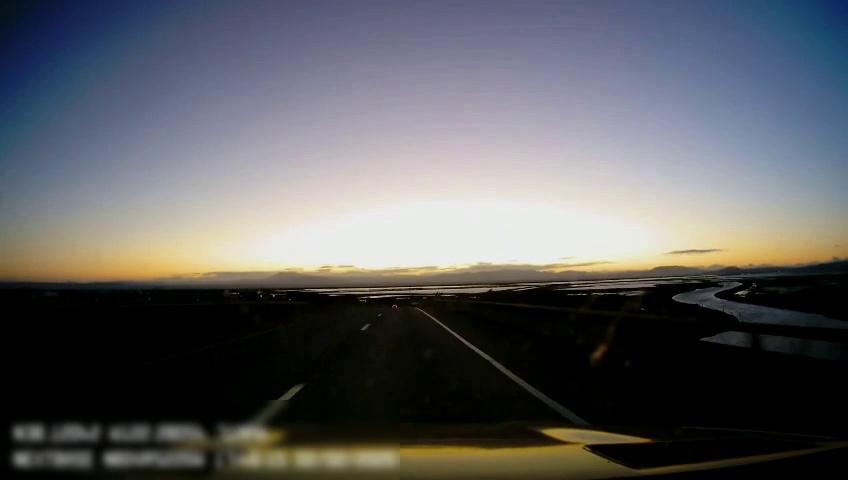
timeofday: Dusk/Dawn/Twilight
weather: Sunny
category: Drivable Space
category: Lanes | Current Lane
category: Lanes | Current Lane
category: Lanes | Alternate Lane